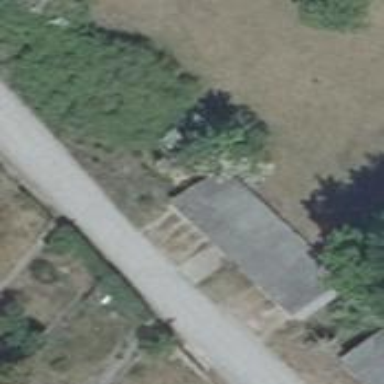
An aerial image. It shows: Group of garages.